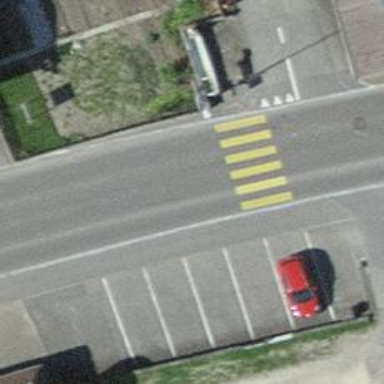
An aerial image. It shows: Marked crossing on the road.